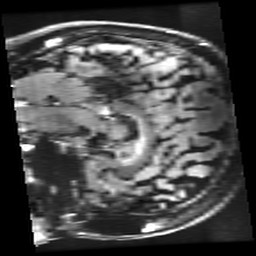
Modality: FLAIR
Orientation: sagittal
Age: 62
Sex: female
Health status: healthy
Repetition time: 12 s
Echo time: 0.09782 s